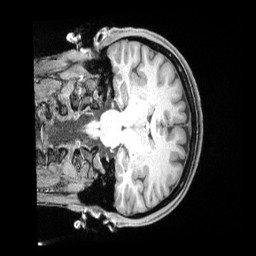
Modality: T1w
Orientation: coronal
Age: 35
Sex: female
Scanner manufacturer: siemens
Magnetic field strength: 3 T
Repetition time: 2 s
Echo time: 0.00211 s